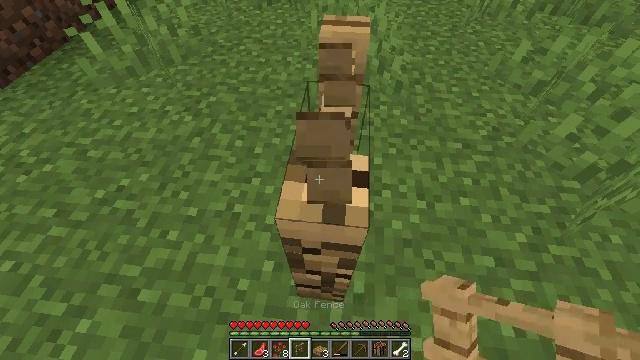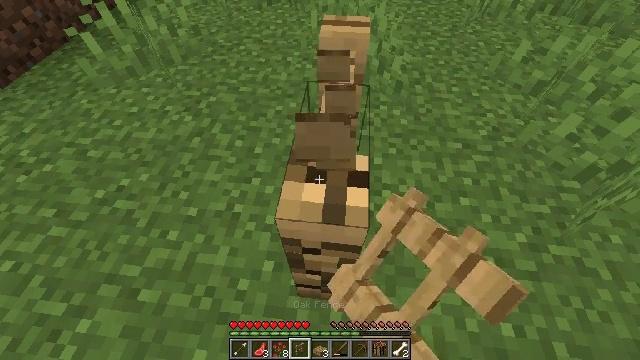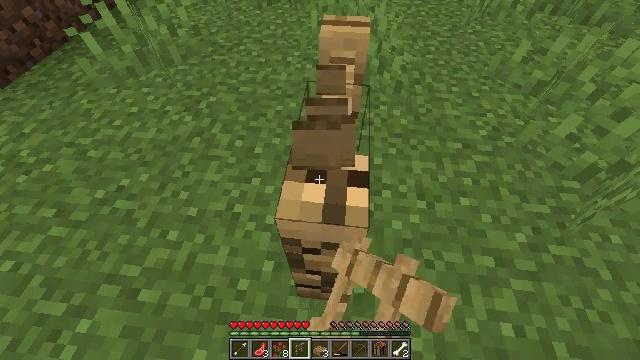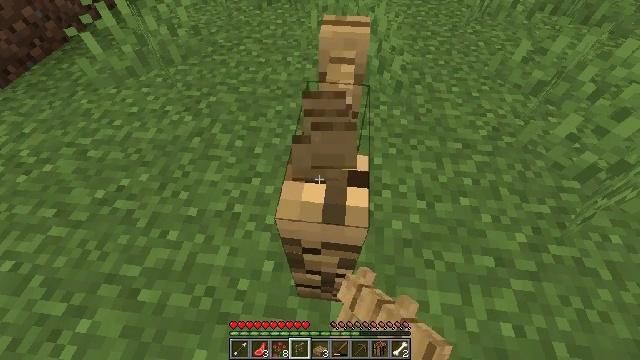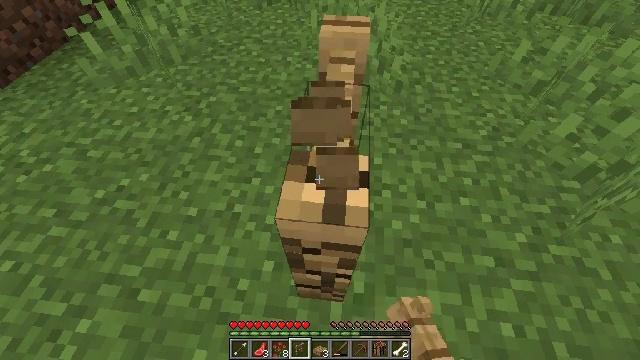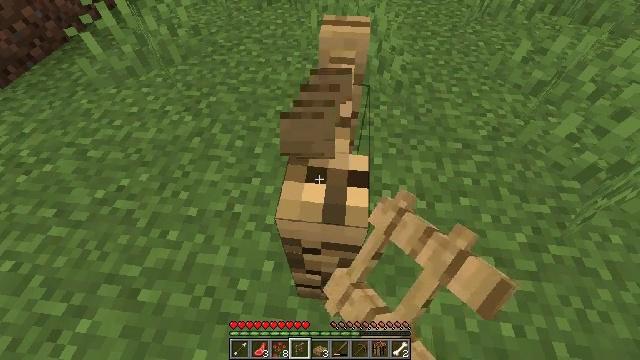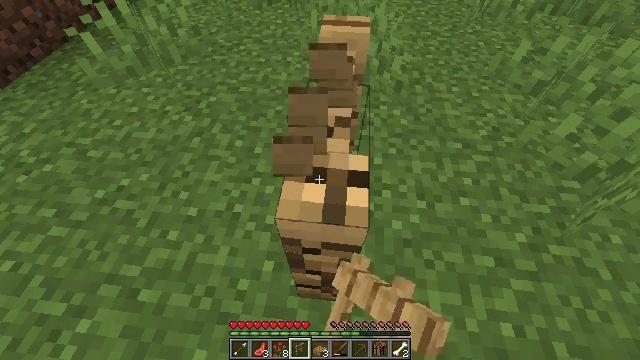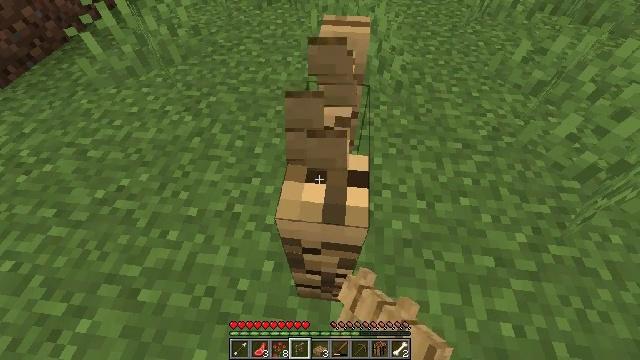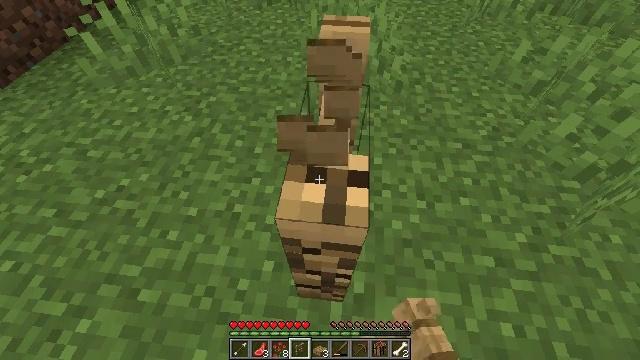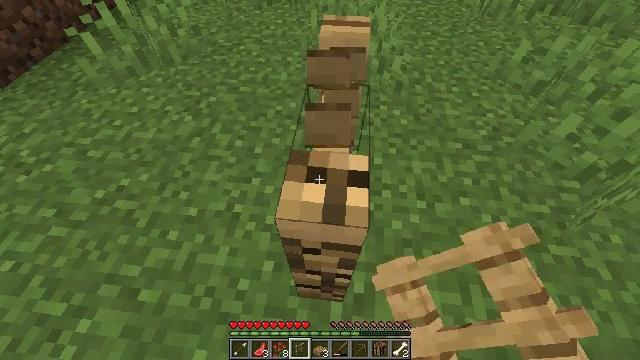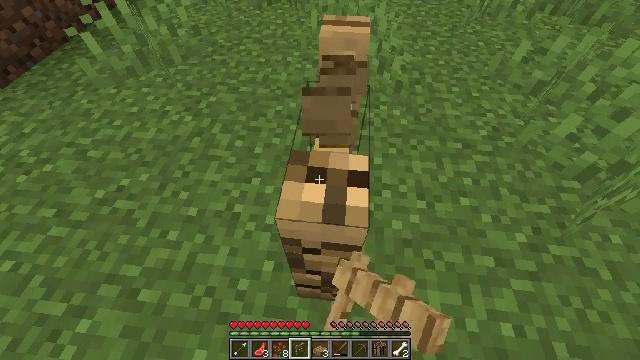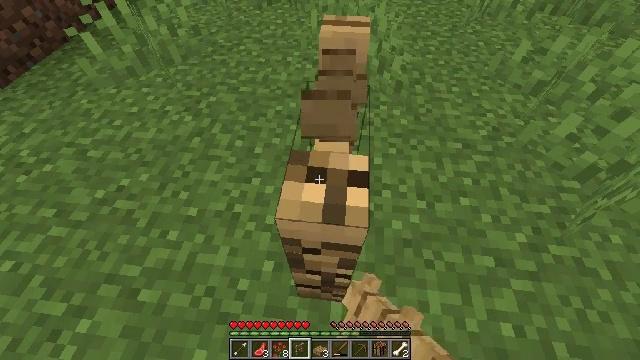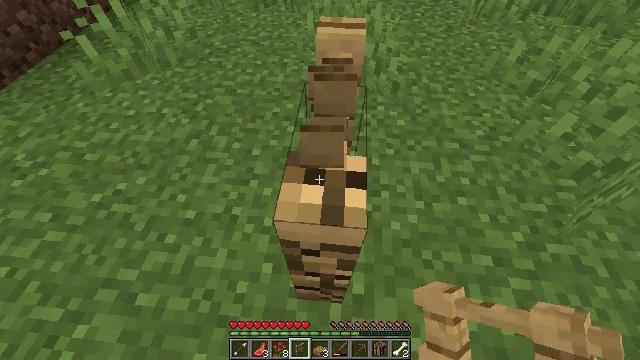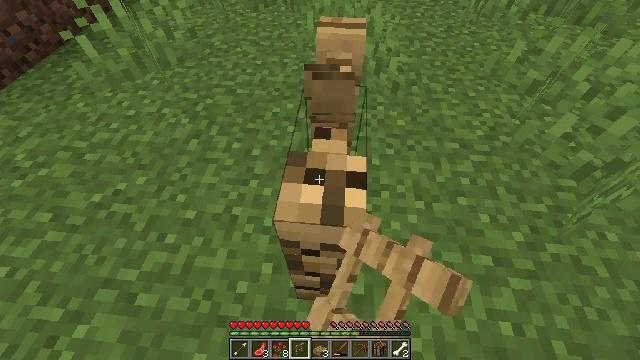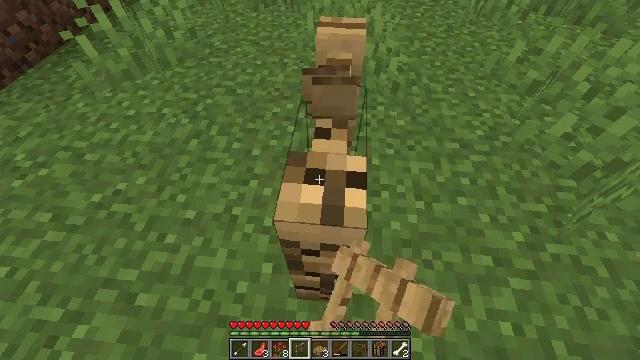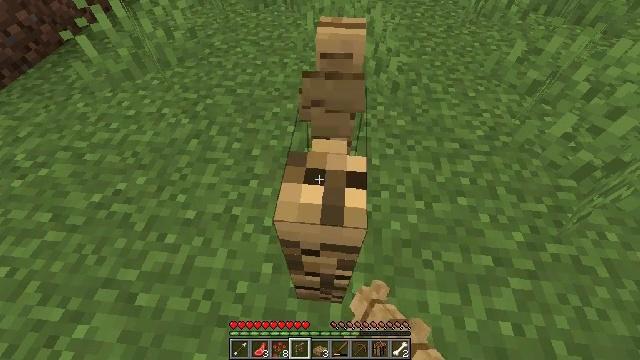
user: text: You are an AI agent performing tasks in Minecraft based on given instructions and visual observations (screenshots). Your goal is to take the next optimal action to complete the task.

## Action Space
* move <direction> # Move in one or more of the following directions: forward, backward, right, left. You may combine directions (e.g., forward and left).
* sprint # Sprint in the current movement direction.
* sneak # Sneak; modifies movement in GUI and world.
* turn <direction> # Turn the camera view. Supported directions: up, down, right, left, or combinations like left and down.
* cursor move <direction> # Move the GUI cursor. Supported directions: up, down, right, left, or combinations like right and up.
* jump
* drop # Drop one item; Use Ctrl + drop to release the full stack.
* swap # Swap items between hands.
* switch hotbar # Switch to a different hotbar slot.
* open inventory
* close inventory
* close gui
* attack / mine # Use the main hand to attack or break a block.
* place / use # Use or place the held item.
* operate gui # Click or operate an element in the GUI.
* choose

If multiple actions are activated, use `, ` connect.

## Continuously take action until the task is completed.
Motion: motion action
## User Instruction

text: Left-click to destroy the oak fence.
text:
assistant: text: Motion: attack / mine
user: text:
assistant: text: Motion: attack / mine
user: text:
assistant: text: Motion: attack / mine
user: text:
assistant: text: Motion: attack / mine
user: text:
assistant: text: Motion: attack / mine
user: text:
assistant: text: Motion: attack / mine
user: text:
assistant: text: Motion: attack / mine
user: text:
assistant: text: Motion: attack / mine
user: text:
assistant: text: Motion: attack / mine
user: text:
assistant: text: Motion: attack / mine
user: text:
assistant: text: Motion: attack / mine
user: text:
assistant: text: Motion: attack / mine
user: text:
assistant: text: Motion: attack / mine
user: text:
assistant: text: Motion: attack / mine
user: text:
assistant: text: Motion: attack / mine
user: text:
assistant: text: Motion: attack / mine
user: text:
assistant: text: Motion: attack / mine
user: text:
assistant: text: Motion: attack / mine
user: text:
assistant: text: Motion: attack / mine
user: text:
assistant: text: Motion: attack / mine
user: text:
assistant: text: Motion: attack / mine
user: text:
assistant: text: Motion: attack / mine
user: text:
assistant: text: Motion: attack / mine
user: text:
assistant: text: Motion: attack / mine
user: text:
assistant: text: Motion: attack / mine
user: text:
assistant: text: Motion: attack / mine
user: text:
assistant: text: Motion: attack / mine
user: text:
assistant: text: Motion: attack / mine
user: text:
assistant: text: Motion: attack / mine
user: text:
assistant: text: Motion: attack / mine